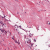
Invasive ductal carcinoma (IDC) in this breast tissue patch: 0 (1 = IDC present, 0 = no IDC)